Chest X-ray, PA view. Patient: 60 years old, sex F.
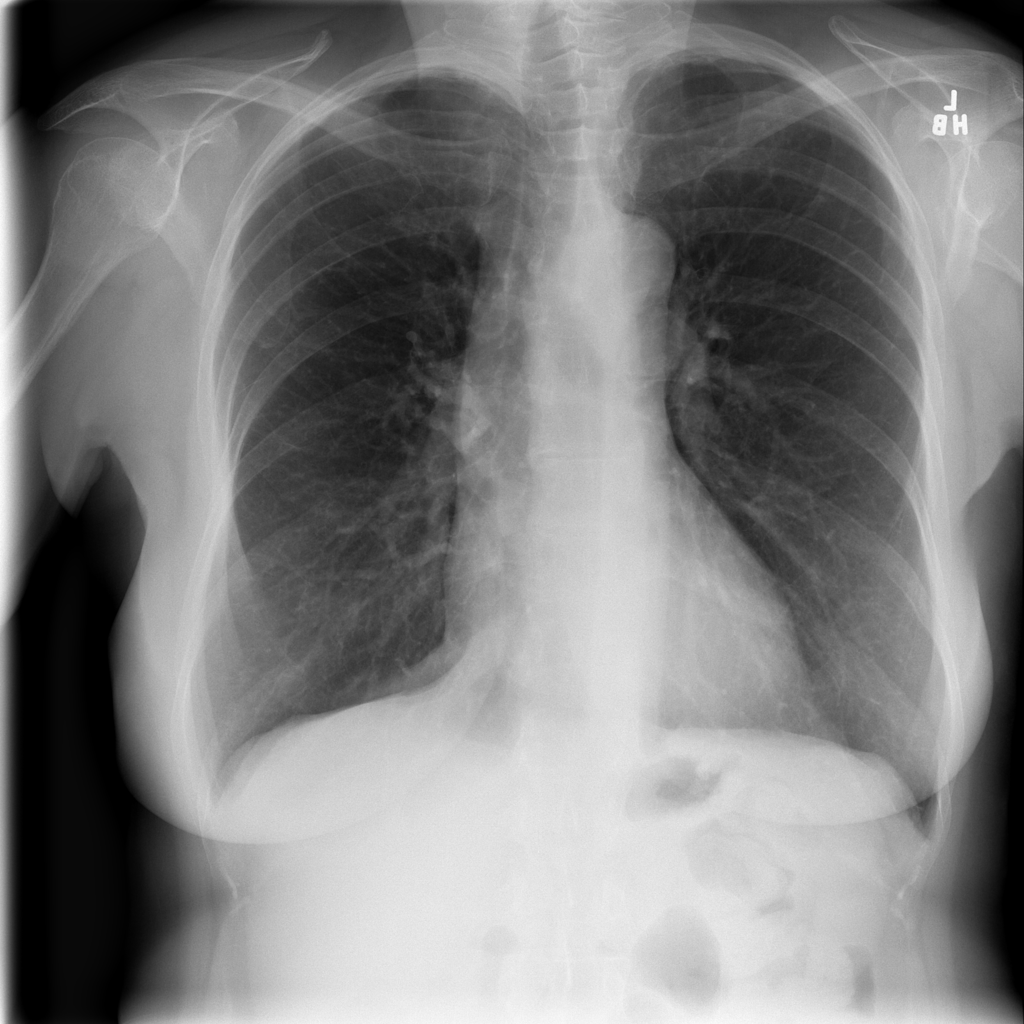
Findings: Pleural_Thickening